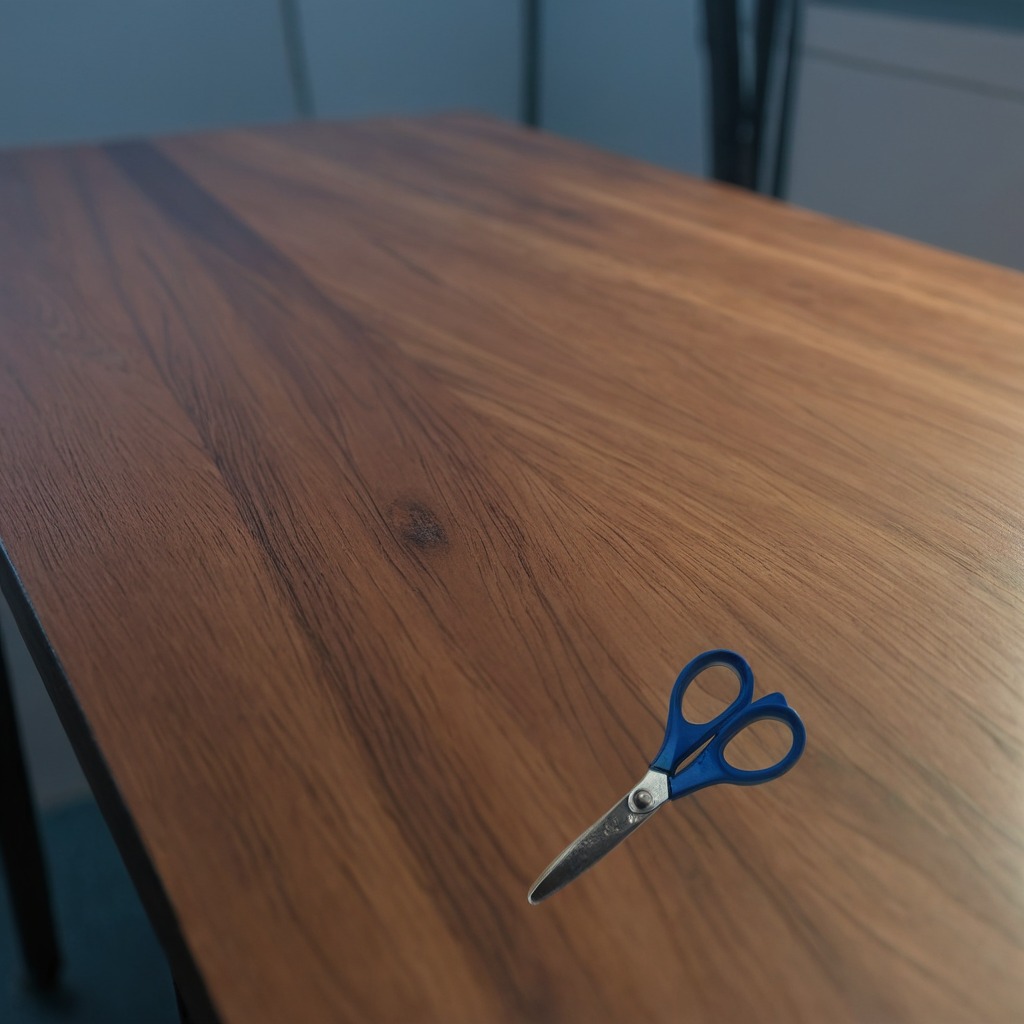
A scissor lies on the table.